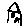
Label: house